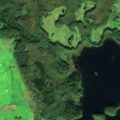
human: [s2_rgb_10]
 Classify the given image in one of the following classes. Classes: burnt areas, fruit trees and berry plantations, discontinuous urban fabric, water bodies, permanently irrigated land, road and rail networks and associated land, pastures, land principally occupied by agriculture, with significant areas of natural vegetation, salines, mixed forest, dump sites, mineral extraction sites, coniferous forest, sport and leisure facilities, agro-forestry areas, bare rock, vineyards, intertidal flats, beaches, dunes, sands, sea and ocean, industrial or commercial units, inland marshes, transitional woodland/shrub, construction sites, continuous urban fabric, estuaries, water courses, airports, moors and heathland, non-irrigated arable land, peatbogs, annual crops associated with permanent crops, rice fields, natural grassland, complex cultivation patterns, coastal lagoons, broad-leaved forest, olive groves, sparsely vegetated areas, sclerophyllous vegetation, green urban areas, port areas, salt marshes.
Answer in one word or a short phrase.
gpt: discontinuous urban fabric, pastures, land principally occupied by agriculture, with significant areas of natural vegetation, broad-leaved forest, water bodies